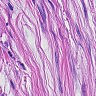
Metastatic tissue present: yes